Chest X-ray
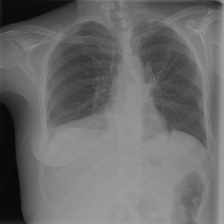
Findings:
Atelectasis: positive
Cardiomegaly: negative
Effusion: positive
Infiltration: positive
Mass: negative
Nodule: negative
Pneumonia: negative
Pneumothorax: positive
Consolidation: negative
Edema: negative
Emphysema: negative
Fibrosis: negative
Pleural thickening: negative
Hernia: negative